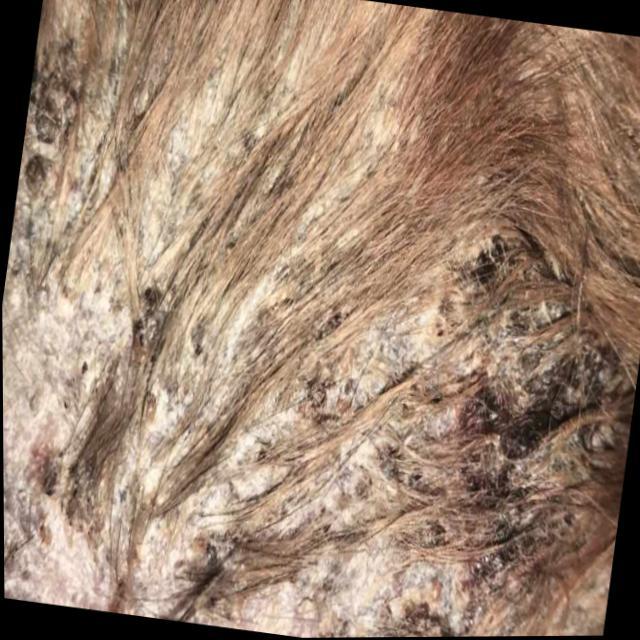
Canine demodicosis (Demodex mange) — caused by Demodex canis mites. Presents with alopecia, follicular papules, pustules, and comedones. Often localized on face and forelimbs.